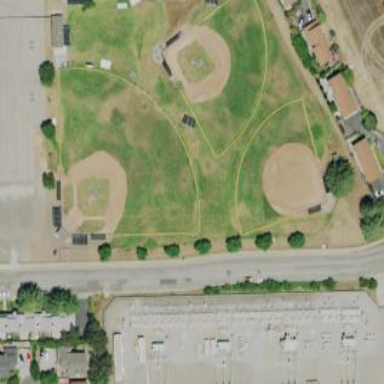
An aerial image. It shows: Baseball pitch for leisure land.